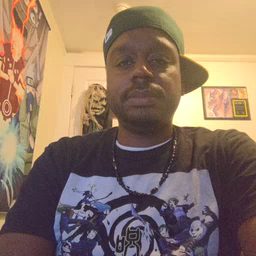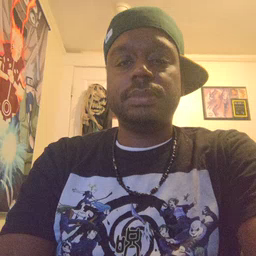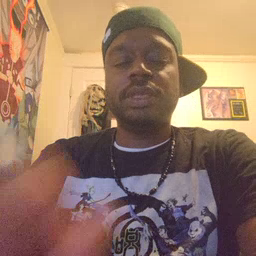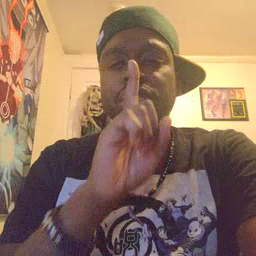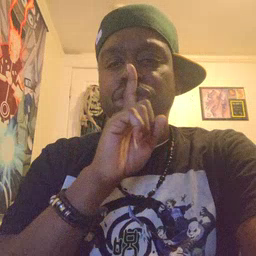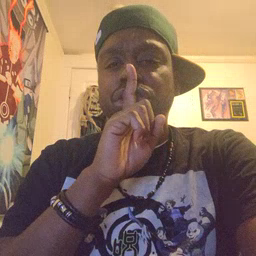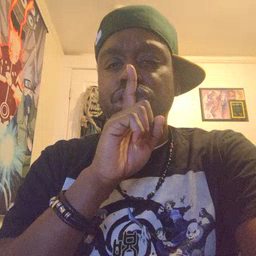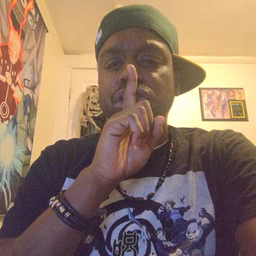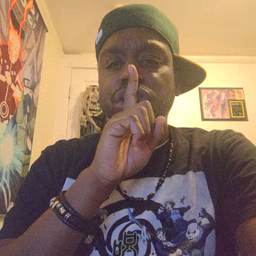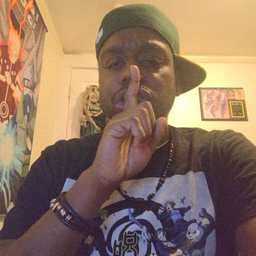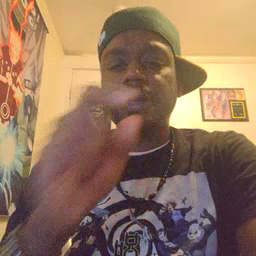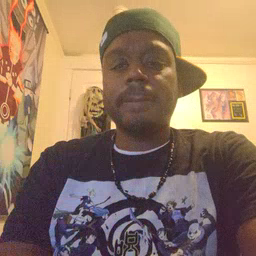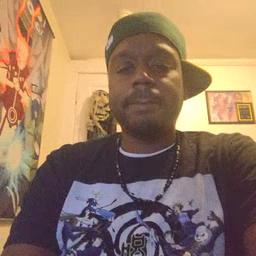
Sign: shhh